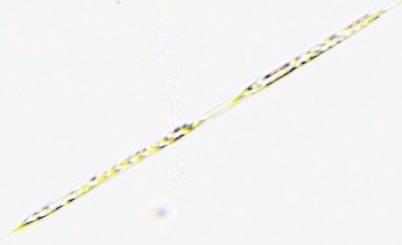
Label: Rhizosolenia